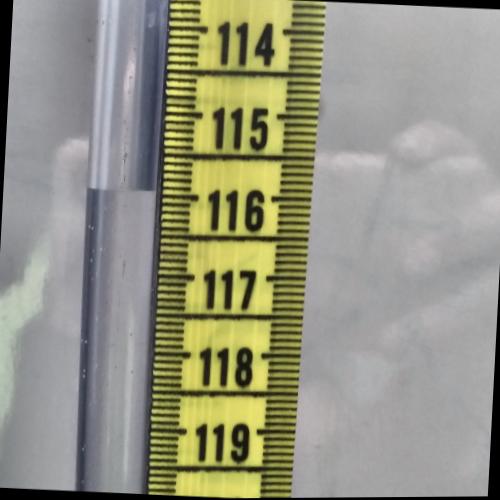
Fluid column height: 115.9 cm